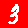
Digit: 3